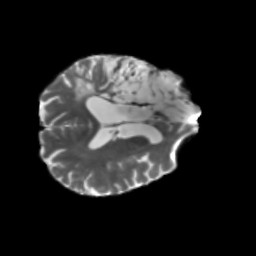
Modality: T2w
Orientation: axial
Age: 64
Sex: male
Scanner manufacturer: siemens
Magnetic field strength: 3 T
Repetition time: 5.25 s
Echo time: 0.08 s